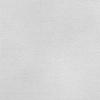
Atmospheric dust classification: dusty